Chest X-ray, PA view. Patient: 58 years old, sex M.
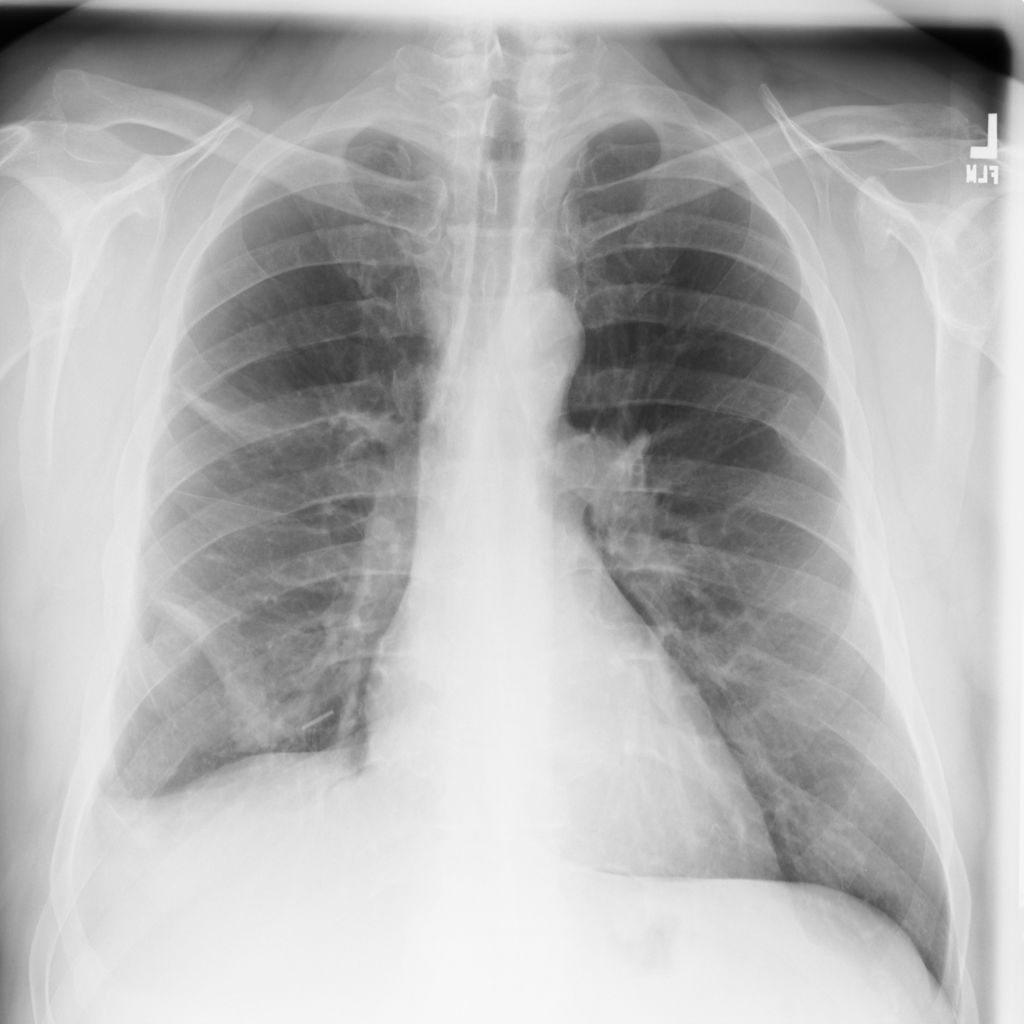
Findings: No Finding